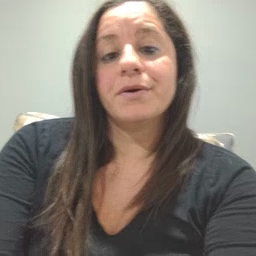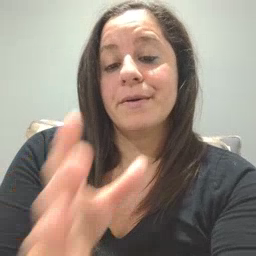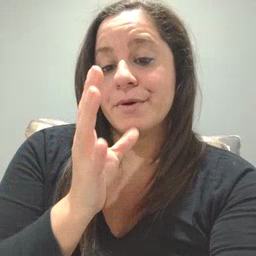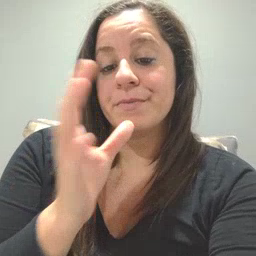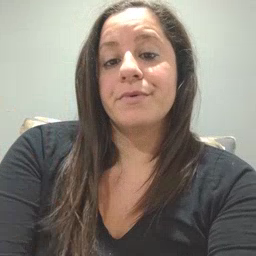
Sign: mom